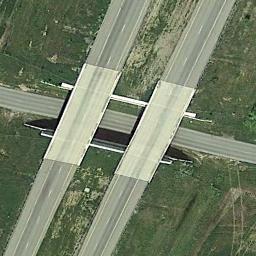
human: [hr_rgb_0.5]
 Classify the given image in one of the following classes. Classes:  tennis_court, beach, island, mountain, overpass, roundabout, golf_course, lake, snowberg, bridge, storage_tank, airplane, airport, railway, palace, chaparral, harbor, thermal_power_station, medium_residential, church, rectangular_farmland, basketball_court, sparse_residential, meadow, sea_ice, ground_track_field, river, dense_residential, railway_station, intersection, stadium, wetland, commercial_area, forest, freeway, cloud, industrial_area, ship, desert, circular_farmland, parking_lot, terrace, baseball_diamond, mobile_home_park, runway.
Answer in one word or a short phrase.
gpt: overpass